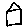
Label: house